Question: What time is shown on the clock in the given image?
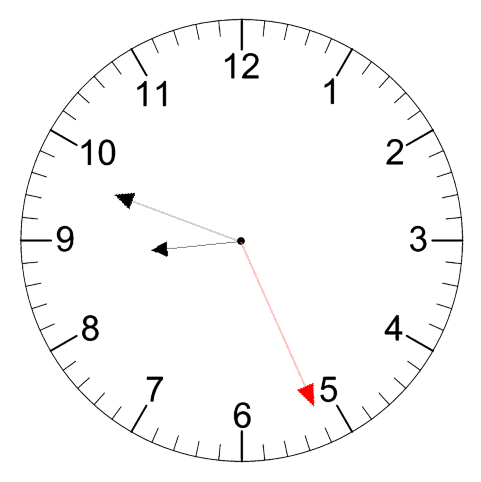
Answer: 08:48:26